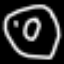
Label: donut